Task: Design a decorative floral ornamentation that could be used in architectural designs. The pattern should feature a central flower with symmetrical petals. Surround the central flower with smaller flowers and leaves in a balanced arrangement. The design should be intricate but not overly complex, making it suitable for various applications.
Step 354:
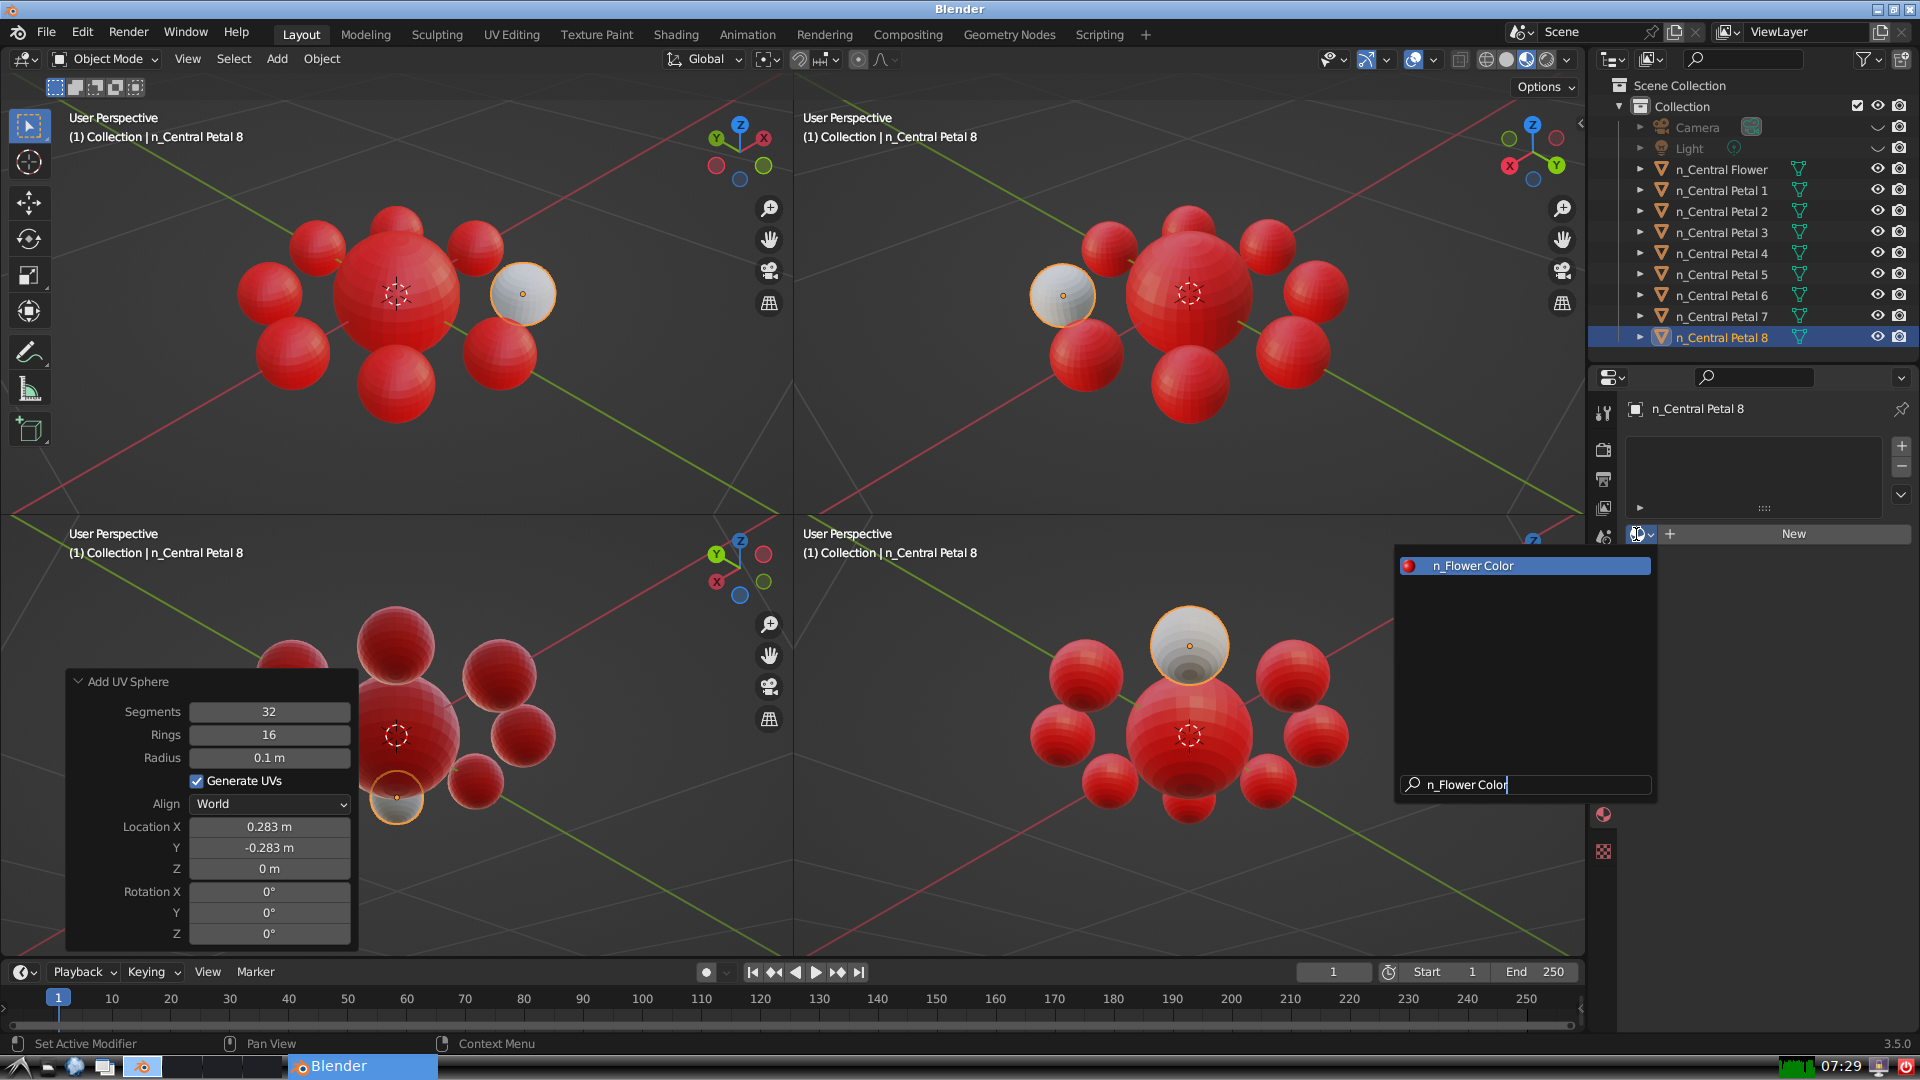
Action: {"key_press": ['Return']}